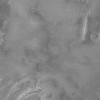
Atmospheric dust classification: not_dusty